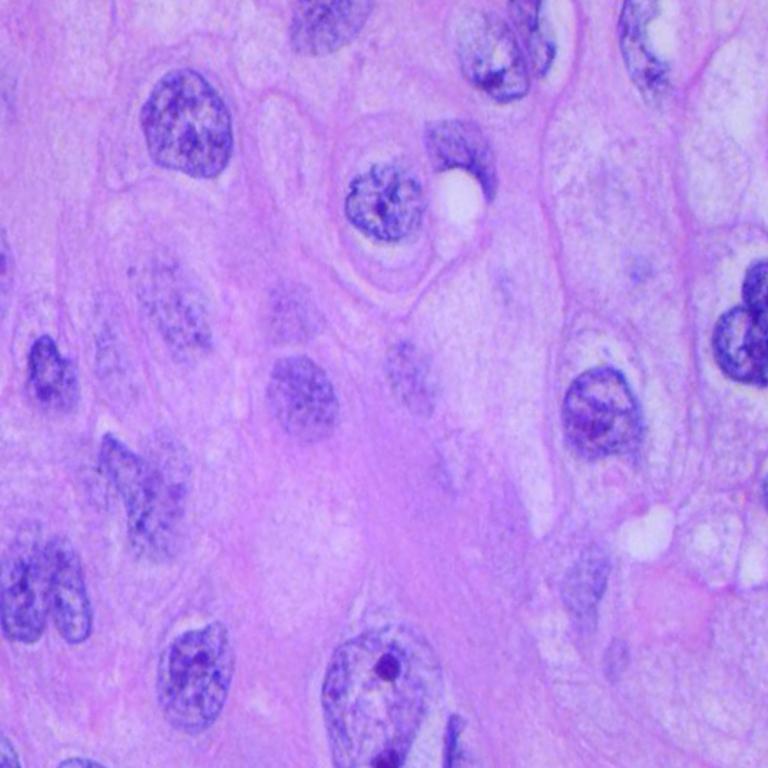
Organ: lung
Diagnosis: squamous carcinomas